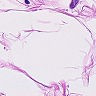
Metastatic tissue present: no